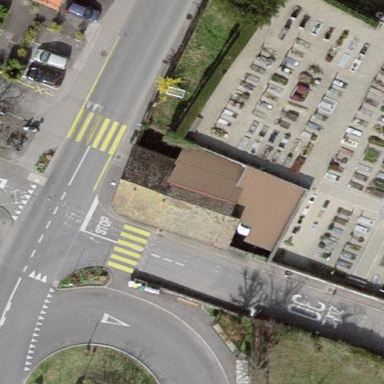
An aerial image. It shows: Toilets housed in building.